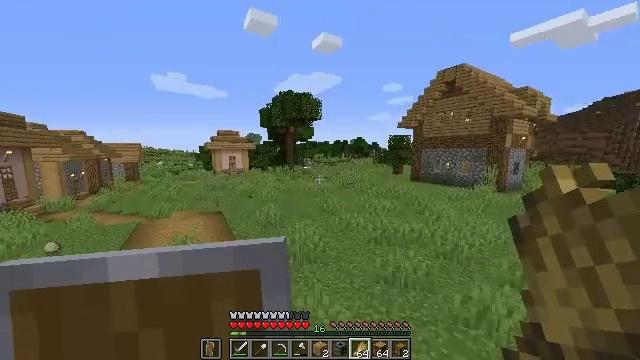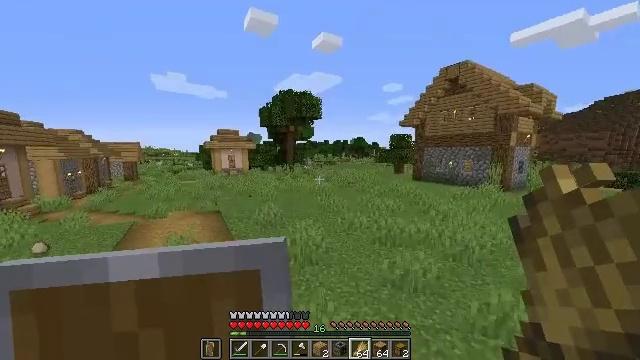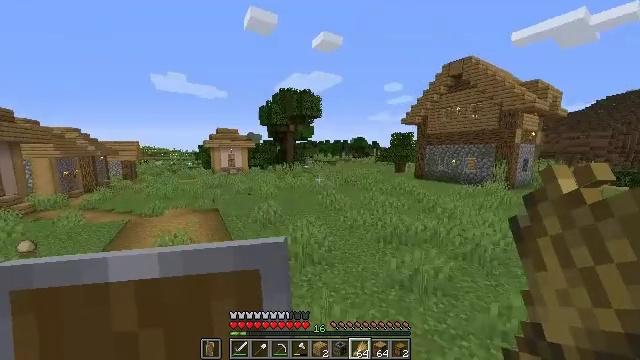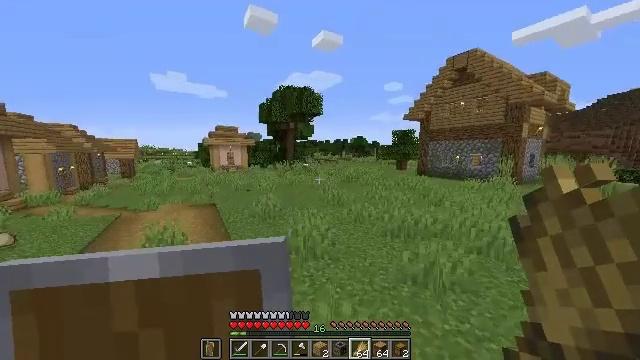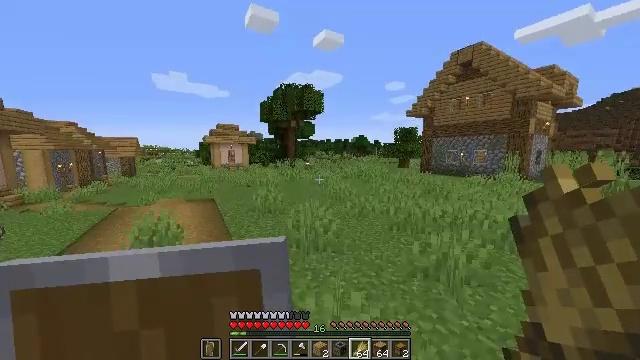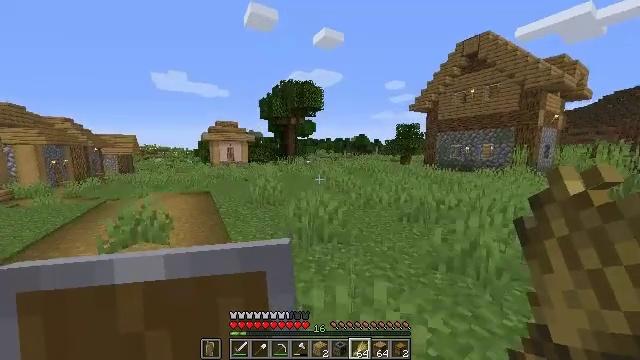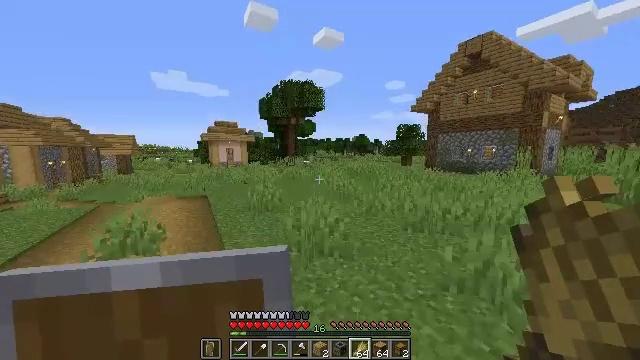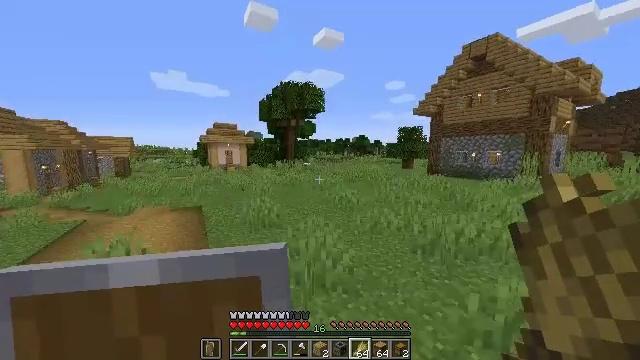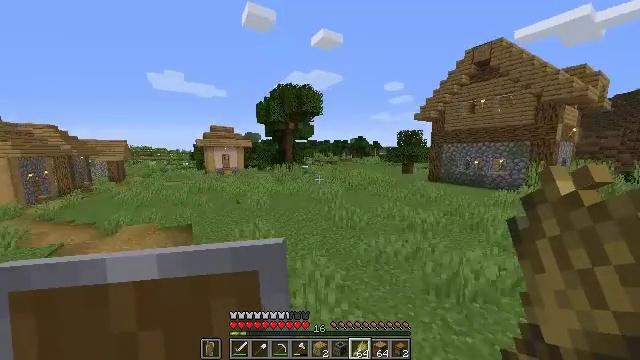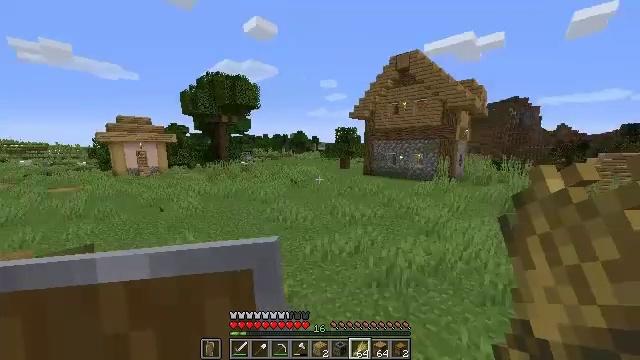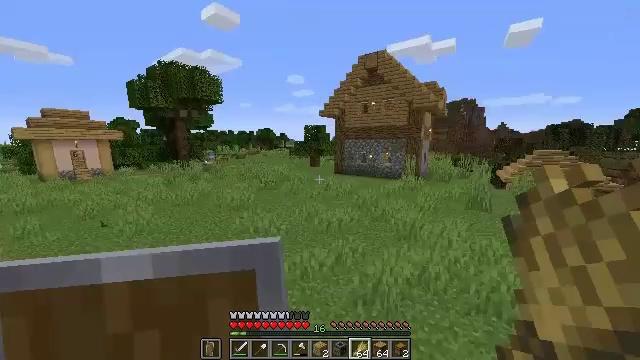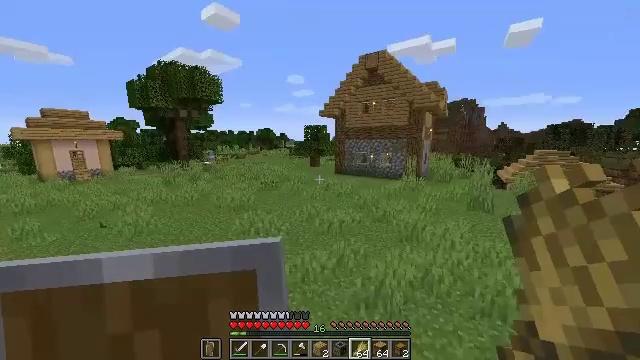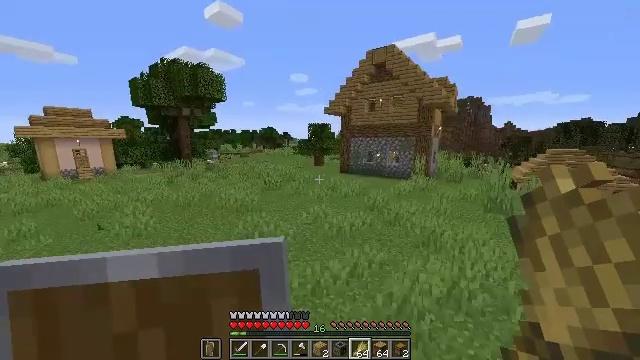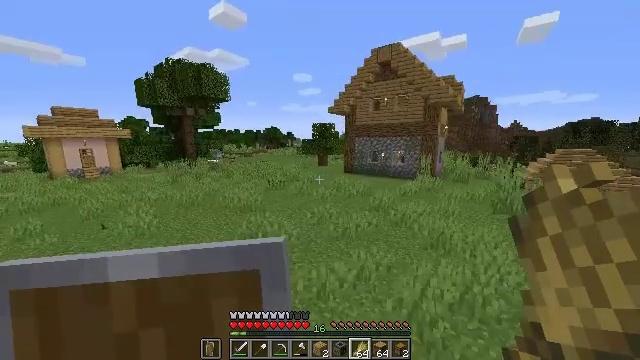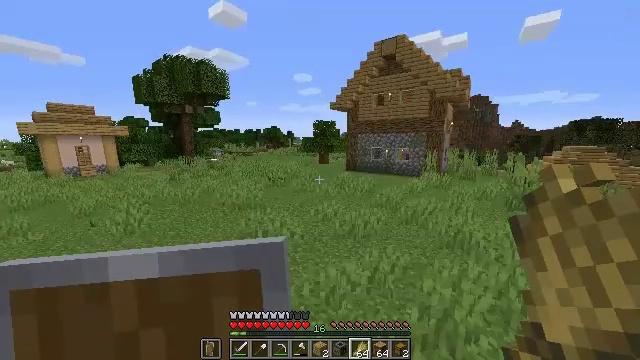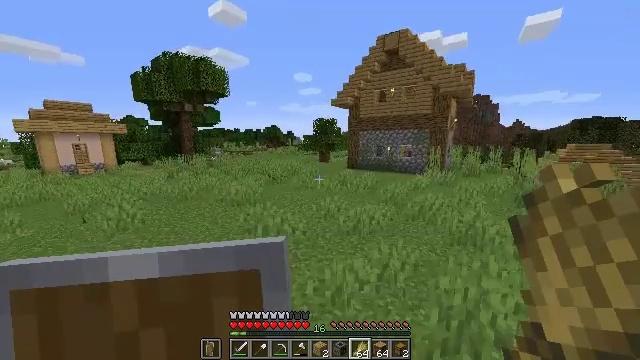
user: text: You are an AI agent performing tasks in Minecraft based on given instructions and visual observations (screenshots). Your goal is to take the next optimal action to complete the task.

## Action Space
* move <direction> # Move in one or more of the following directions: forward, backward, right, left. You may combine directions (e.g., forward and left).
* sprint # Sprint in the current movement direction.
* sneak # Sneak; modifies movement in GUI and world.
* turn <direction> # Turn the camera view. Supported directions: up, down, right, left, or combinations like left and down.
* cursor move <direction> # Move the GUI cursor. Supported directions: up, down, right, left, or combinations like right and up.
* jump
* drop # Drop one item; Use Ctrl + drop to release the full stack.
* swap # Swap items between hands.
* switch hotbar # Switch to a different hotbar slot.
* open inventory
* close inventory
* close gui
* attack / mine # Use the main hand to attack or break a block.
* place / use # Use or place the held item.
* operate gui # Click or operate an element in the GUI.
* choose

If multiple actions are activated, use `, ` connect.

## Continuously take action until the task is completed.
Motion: motion action
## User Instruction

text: Collect the oak planks from the structure.
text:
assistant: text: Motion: move forward, jump
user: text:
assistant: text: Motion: move forward, jump
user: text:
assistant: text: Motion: move forward, jump
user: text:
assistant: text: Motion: move forward, jump
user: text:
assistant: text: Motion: move forward, jump
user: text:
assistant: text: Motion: move forward, jump
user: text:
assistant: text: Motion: move forward, jump
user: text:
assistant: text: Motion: move forward, jump
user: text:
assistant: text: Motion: move forward, turn right and down, jump
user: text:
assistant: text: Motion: move forward, turn right, jump
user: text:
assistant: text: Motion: move forward, jump
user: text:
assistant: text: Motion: move forward, jump
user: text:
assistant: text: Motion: move forward, jump
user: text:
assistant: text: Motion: move forward, jump
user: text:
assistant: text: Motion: move forward, jump
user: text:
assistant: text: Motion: move forward, jump
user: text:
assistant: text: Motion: move forward, jump
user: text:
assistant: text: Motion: move forward and move right, jump
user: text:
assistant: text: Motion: move forward and move right, jump
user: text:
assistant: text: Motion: move forward and move right, turn left, jump
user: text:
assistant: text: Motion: move forward and move right, jump
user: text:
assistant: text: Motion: move forward and move right, jump
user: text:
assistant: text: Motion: move forward and move right, jump
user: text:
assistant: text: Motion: move forward and move right, jump
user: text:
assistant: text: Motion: move forward and move right, turn right, jump
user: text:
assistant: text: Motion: move forward and move right, turn right, jump
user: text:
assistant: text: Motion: move forward and move right, turn right, jump
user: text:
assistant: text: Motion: move forward and move right, jump
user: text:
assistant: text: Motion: move forward and move right, jump
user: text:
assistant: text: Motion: move forward and move right, jump